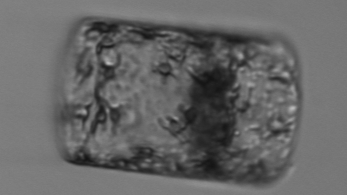
Label: Guinardia_flaccida